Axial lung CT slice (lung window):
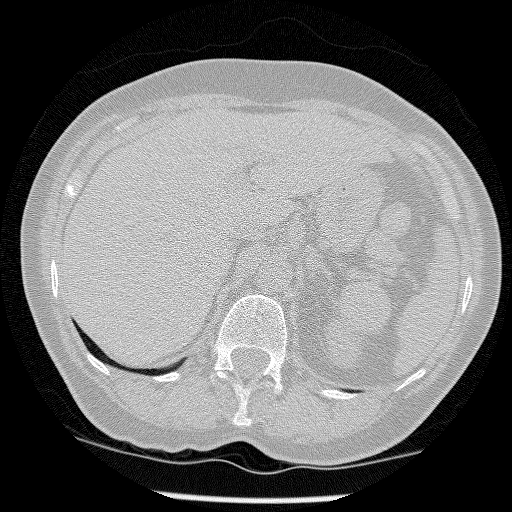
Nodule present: no